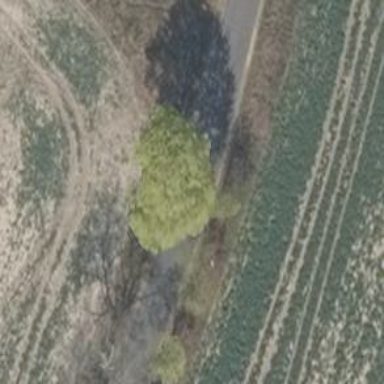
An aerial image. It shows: Row of broadleaved trees.